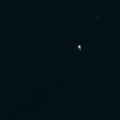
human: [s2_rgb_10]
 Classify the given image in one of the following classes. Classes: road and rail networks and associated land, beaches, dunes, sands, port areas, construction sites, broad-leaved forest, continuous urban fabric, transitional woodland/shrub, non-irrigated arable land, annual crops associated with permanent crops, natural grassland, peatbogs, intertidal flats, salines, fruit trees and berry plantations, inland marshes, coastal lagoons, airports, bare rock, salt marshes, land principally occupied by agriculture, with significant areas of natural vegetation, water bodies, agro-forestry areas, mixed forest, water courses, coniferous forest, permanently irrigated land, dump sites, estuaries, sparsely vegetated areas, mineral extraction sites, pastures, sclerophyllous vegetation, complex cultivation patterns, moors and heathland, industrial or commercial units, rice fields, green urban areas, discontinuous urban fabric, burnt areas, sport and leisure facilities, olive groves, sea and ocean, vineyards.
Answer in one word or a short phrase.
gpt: sea and ocean